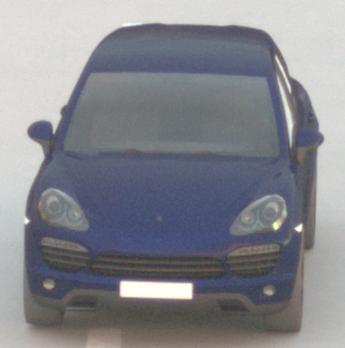
Make: Porsche
Model: Cayenne
Detailed model: Cayenne (958)
Model produced from: 2010/05
Model produced until: 2014/07
Doors: 5
Color: blue
Road condition: dry road
Daytime: sunrise or sunset
Contrast: medium contrast